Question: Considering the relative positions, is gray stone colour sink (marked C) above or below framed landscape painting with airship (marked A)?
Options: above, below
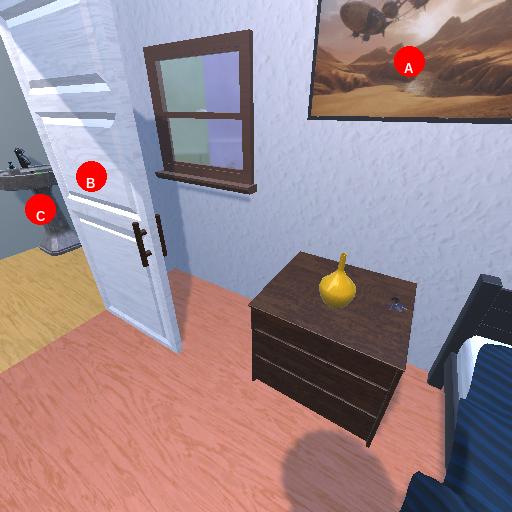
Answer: above